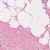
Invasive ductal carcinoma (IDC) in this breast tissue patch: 0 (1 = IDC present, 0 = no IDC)